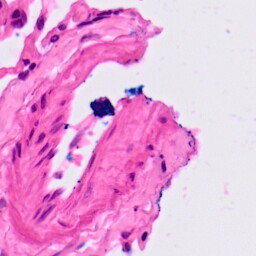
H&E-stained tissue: Lung